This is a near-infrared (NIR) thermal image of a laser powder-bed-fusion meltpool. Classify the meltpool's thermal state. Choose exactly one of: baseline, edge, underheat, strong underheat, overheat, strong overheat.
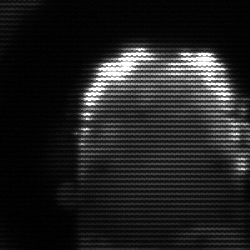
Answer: baseline